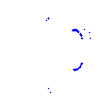
Particle: kaon